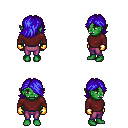
a pixel art fantasy rpg character, female body template, orc, green skin, maroon long-sleeve shirt, magenta pants, blue swoop hairstyle, gold gloves, four views (front, back, left, right), 2x2 character sprite sheet, small pixel art, hard edges, no anti-aliasing